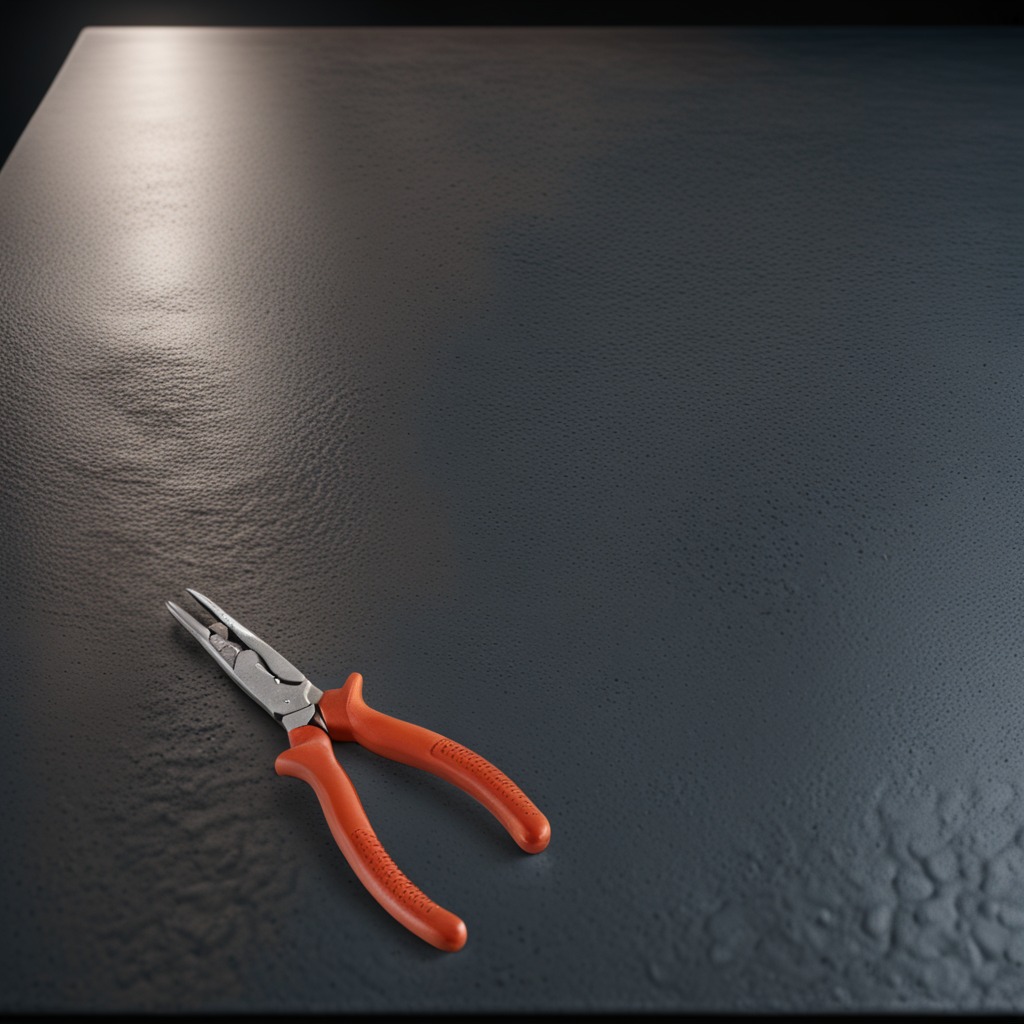
A plier is lying on a clean granite table inside a workshop at night.